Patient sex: M
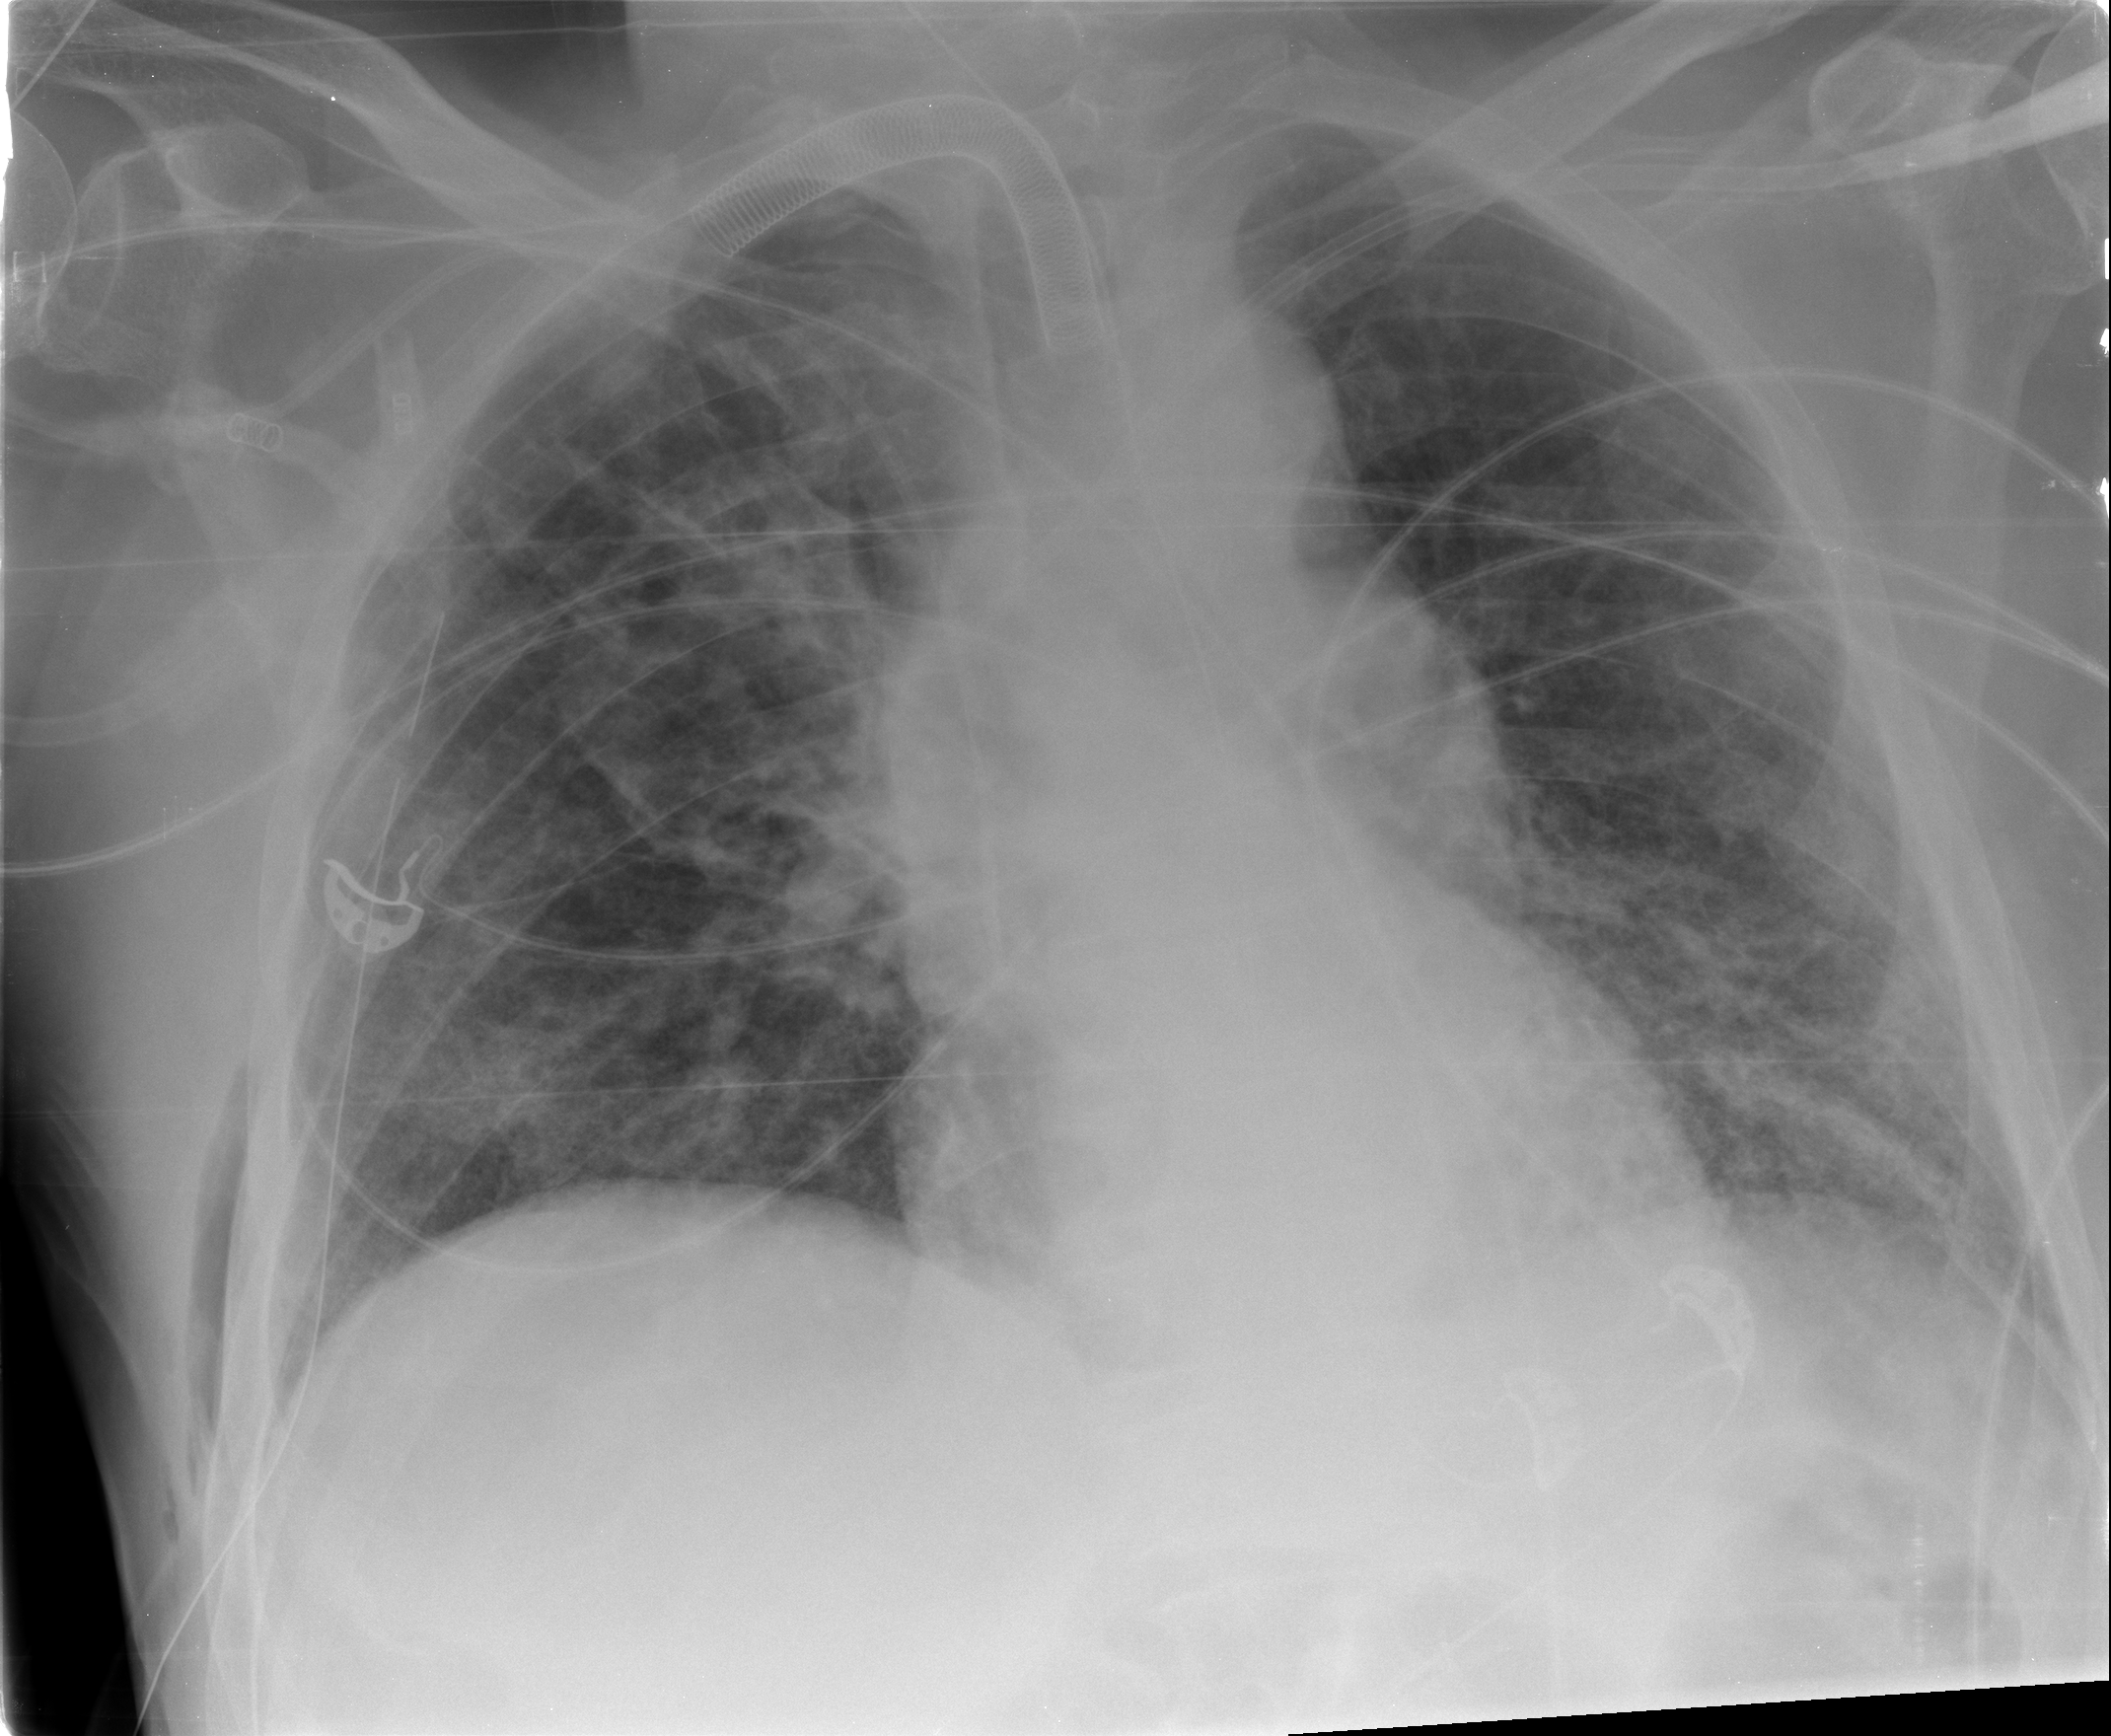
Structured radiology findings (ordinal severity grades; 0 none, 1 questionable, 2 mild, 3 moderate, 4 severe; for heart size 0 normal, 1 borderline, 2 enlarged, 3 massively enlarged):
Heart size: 0
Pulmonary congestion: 2
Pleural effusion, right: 0
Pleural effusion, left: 0
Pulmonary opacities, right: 3
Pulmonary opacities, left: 3
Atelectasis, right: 2
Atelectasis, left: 2